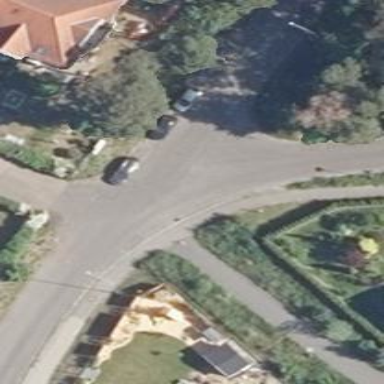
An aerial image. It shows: Outdoor DSLAM (Digital Subscriber Line Access Multiplexer).